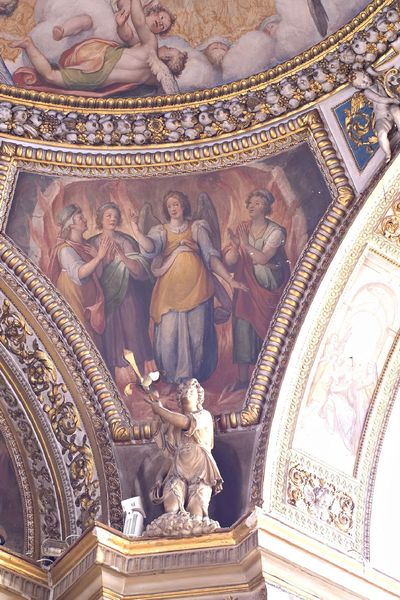
Titel: Ausstattung der dritten Kapelle auf der Südseite in Il Gesù in Rom
Künstler: Federico Zuccari
Standort: Rom, Il Gesù (EU - I - Latium)
Schlagwörter: blau, feuer, flügel, gemälde, mann, weiß, wolken, frauen, gelb, grün, menschen, bunt, frau, licht, männer, orange, rot, wolke, leute, malerei, muster, ornament, barock, blass, kirche, figur, gold, rosa, engel, putto, skulptur, statue, bogen, kuppel, detail, dekor, verzierung, wandmalerei, stuck, hoch, oben, gewölbe, flamme, flammen, beten, zwickel, hölle, fresken, heiliger, fresko, anbeten, putten, fresco, erlösung, applaus, deckenmalerei, vierung, martyrer, vierungskuppel, descke, tromp d'oil